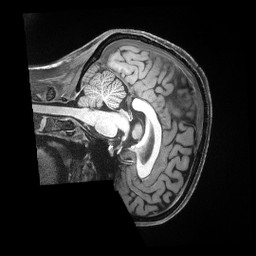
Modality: T1w
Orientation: sagittal
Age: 34
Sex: female
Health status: ill
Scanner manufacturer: siemens
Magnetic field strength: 3 T
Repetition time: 2.5 s
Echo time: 0.00181 s